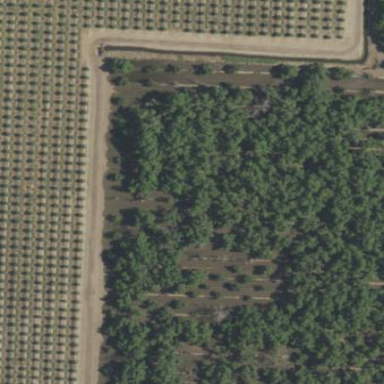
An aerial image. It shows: Orchard filled with plum trees.